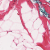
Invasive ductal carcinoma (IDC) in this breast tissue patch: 0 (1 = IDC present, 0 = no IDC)